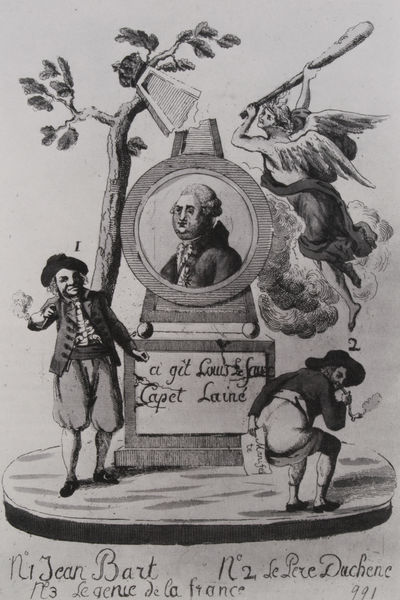
Titel: Hier ruht Ludwig der Falsche. Jean Bart und der Père Duchesne
Standort: Paris
Institution: Bibliothèque Nationale.
Schlagwörter: baum, blätter, feuer, flügel, mann, nackt, weiß, wolken, menschen, äste, frankreich, grau, hut, hüte, laterne, männer, profil, schwarz, zeichnung, wolke, bart, hose, jacke, rahmen, sockel, tod, bild, bildnis, portrait, porträt, ast, qualm, rauch, adel, blatt, krone, fliegen, kinder, kreis, rund, tondo, engel, perücke, hintern, schrift, papier, grafik, graphik, französisch, könig, karikatur, pfeife, inschrift, zahlen, podest, knöpfe, schild, gesäss, narr, spott, unterschrift, medaillon, zweig, denkmal, clown, arsch, scheibe, druck, lithographie, schwarz-weiss, radierung, stich, humor, karrikatur, knüppel, revolution, satire, text, zeitung, schlag, bürger, volk, leinwand, scherpe, herrscher, tos, wams, eiche, pluderhose, harfe, pyramide, nummern, emblem, kupferstich, fritz, keule, nackz, französische revolution, victoria, zwerge, ludwig, grabmal, genie, monument, mahnmal, louis, vignette, jean, france, revolutionäre, abwischen, revolutionsgraphik, hohn, hüt, salzstreuer, memorial, callot, baseballschläger, mich, schweißen, jean bart, klatsche, knüüüel, laine, leck, pere, pluderhoden, propagande, po, capet, louis capet, ludwig xv., duchene, 991, lepet